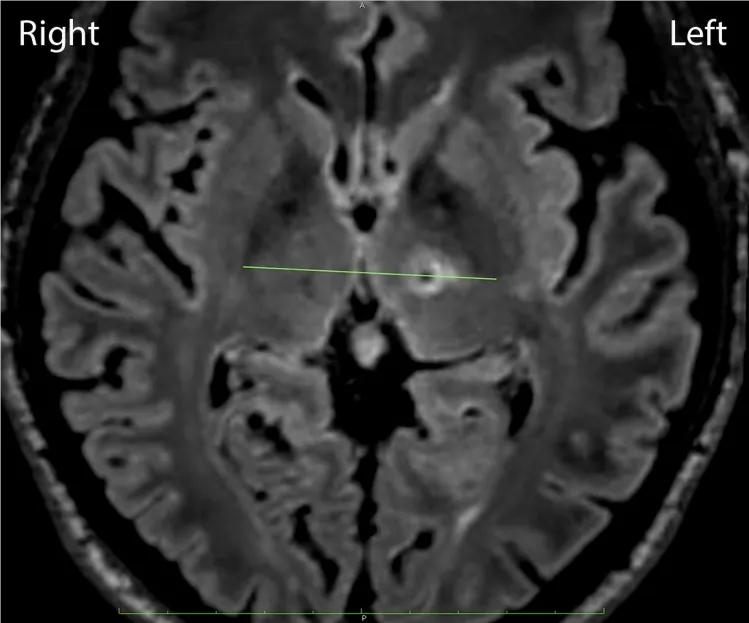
Left side thalamotomy in the Vim line connecting the posterior tips of both the external globus pallidus in the AC-PC plane, 1.5-mm medial from the cerebrospinal tract border.
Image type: radiology (mri)